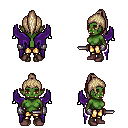
a pixel art fantasy rpg character, female body template, orc, green skin, purple wings, gold greaves, white blonde long topknot hairstyle, metal gloves, maroon shoes, dagger, four views (front, back, left, right), 2x2 character sprite sheet, small pixel art, hard edges, no anti-aliasing